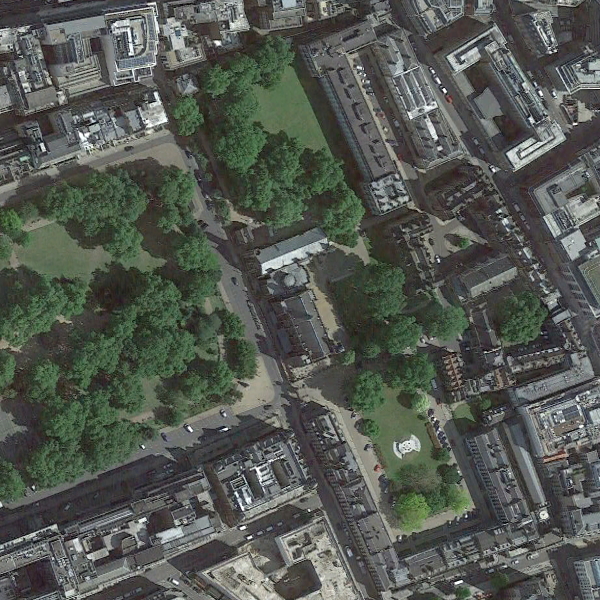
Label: School